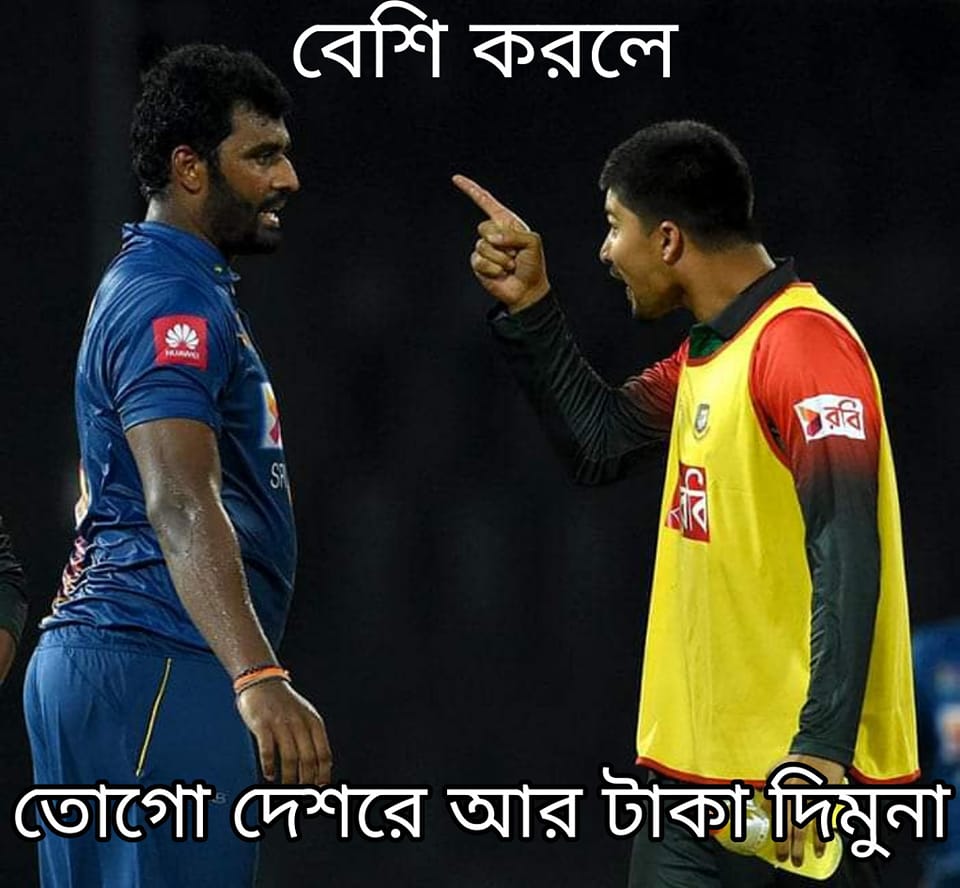
Caption: বেশি করলে  তোগো দেশরে আর টাকা দিমুনা
Label: non-hate